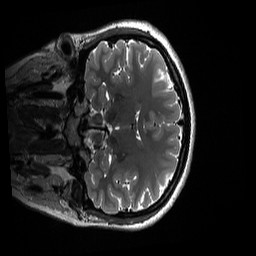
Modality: T2w
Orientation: coronal
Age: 19
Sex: female